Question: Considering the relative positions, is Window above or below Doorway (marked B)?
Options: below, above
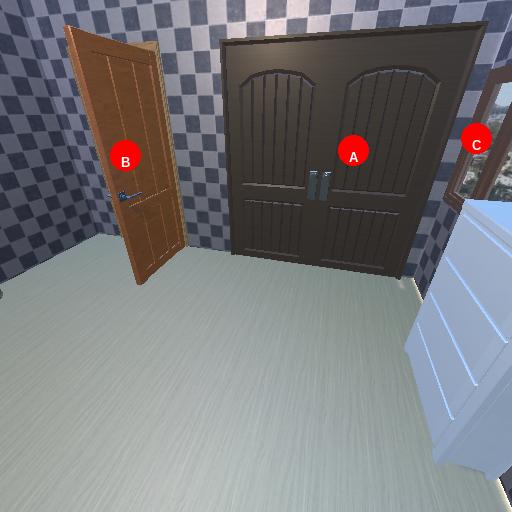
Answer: below